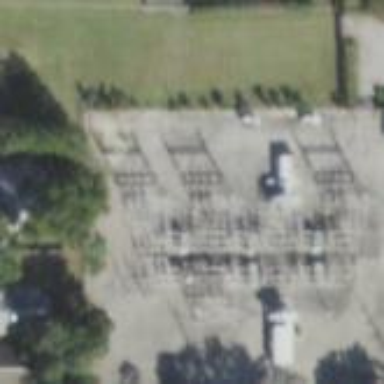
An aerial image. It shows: There is distribution substation enclosed by fence.